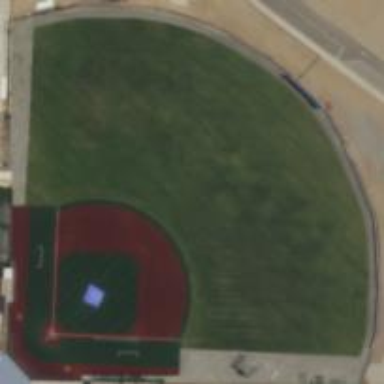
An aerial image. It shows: Baseball pitch for leisure land.